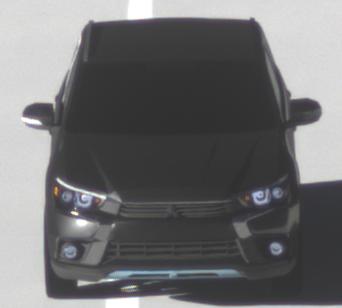
Make: Mitsubishi
Model: Outlander 2.0 Plug-In Hybrid
Detailed model: Outlander (III) Plug-In Hybrid
Model produced from: 2015/10
Model produced until: 2018/08
Doors: 5
Color: black
Road condition: dry road
Daytime: morning or afternoon
Contrast: high contrast